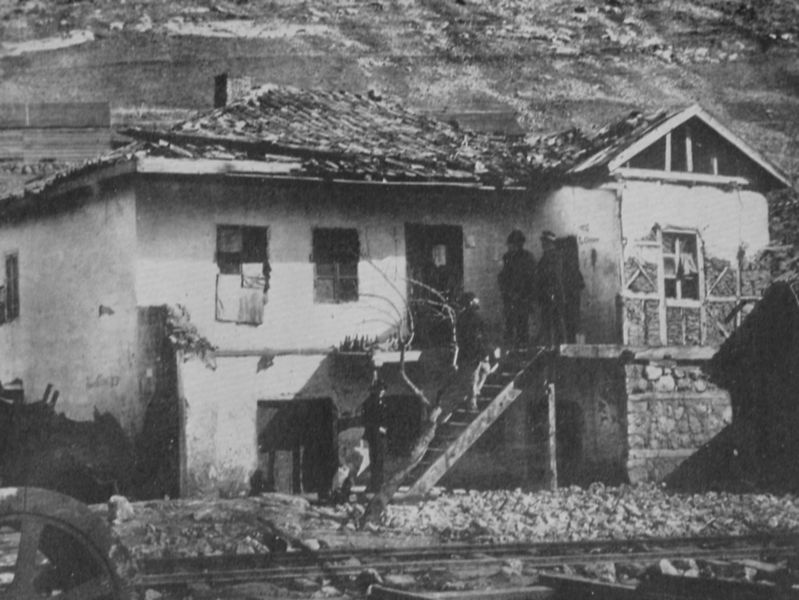
Titel: Das Postamt, Balaclava
Künstler: Roger Fenton
Standort: USA
Institution: Sammlung Gernsheim
Schlagwörter: baum, berg, dunkel, felsen, mann, schatten, wasser, weiß, bäume, fluss, menschen, ufer, äste, fenster, frau, grau, hintergrund, holz, hut, licht, männer, schwarz, tür, zeichnung, dach, gebäude, gras, haus, leute, alt, wand, mensch, stehen, stein, steine, ast, bach, baumstamm, zweige, einsam, hütte, sonne, realismus, pflanzen, dachziegel, kamin, muehle, räder, schornstein, schuppen, terrasse, fassade, abhang, lehm, schotter, trocken, berge, gebirge, hang, verlassen, giebel, mauer, ziegel, geröll, steinmauer, arbeiter, rad, wagen, krieg, leiter, treppe, soldaten, langeweile, stufen, warten, foto, fotografie, photographie, eingang, ruine, asien, schwarz weiss, bahnhof, trommel, photo, besuch, kaputt, putz, verputzt, jäger, mauern, schiefer, geäst, bahn, eisenbahn, konstruktion, fachwerk, zerstört, gleis, gleise, schiene, schienen, blattlos, fotographie, verputz, tradition, schindeln, verfallen, mühlrad, zerfall, dachbalken, bauarbeiten, zerfallen, fasade, mauersteine, dokumentation, dekonstruktion, stiege, bauarbeiter, tabu, hutte, heruntergekommen, weuiß, bauweise, arbeiteridylle, baufällig, fennster, holztrppe, improvisiert, keine lust, menschh, zugenagelt, baumäste, eisenbahnschienen, zeigeln, eisenbahnschiene, kautt